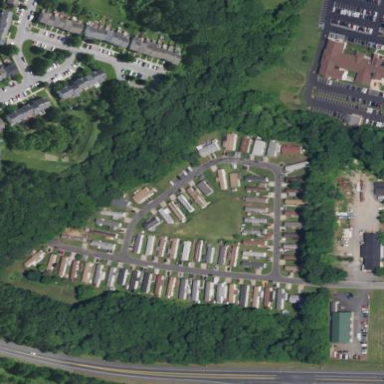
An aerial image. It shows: Residential area with static caravans.